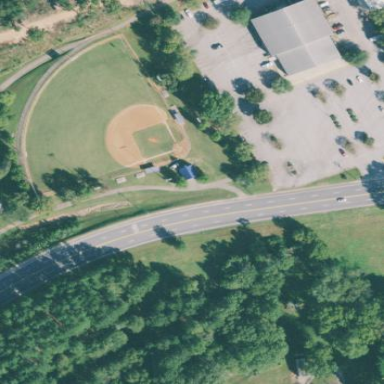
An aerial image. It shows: Baseball pitch for leisure and sports activities.